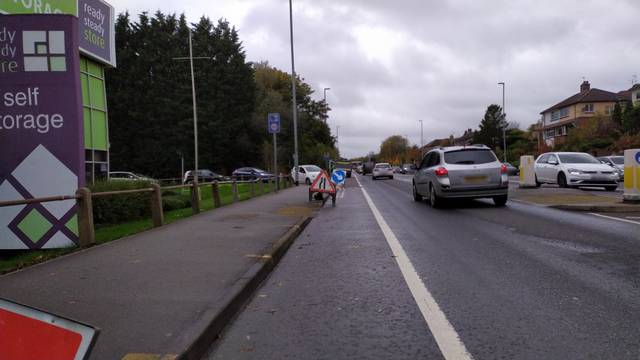
Region: United Kingdom
Coordinates: 53.81, -1.593